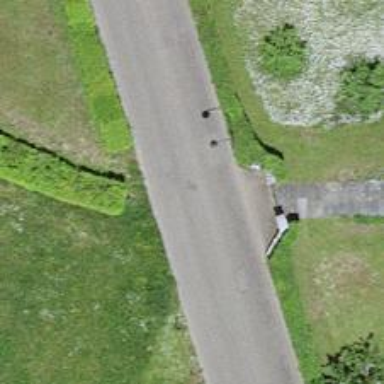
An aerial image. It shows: Asphalt road classified as tertiary.